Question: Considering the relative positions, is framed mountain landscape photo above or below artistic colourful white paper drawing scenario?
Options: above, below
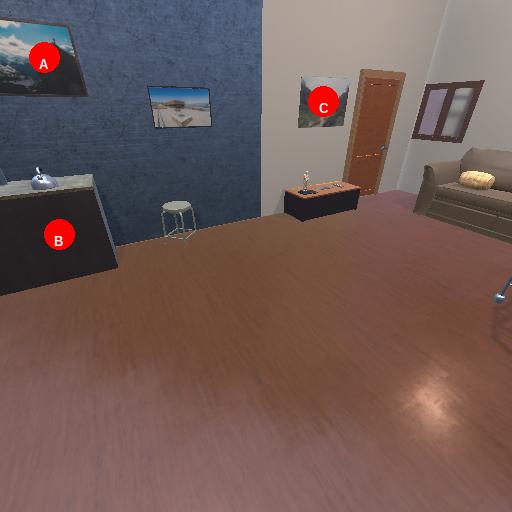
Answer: above